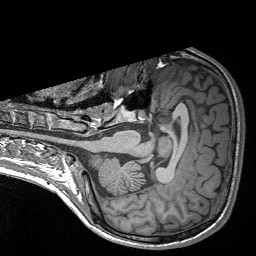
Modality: T1w
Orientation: axial
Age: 21
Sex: male
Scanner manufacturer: siemens
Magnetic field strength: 3 T
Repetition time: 1.9 s
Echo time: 0.00227 s